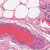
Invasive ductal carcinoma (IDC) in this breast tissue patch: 0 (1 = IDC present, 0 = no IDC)